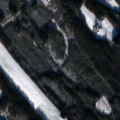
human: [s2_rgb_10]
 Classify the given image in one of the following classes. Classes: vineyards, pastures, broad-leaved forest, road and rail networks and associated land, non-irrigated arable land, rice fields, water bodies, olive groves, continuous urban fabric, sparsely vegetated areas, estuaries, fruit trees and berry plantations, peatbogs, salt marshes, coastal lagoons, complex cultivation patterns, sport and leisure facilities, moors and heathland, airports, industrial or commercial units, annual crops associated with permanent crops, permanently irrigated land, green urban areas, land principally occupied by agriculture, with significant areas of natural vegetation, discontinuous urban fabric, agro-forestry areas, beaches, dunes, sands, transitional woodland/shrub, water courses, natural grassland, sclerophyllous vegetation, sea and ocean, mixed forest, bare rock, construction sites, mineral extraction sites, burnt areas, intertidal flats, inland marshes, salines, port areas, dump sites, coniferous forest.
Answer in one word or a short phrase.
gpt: non-irrigated arable land, land principally occupied by agriculture, with significant areas of natural vegetation, coniferous forest, mixed forest, transitional woodland/shrub